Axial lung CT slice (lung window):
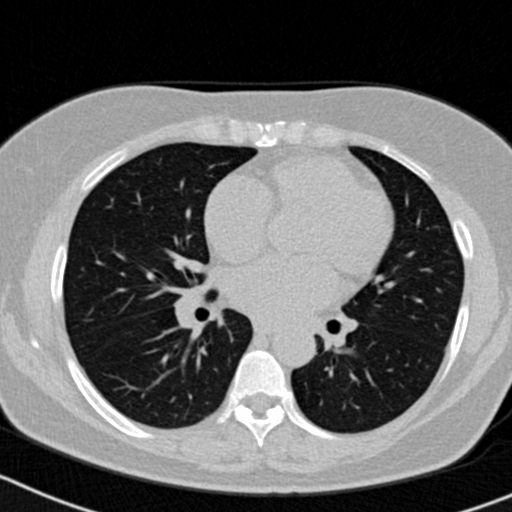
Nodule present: no